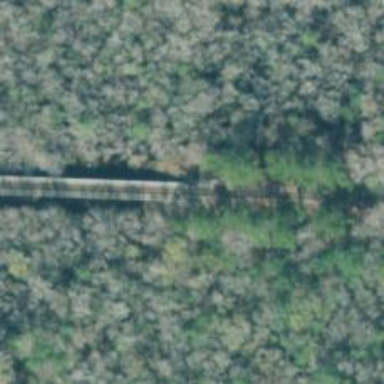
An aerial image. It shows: Railway bridge.